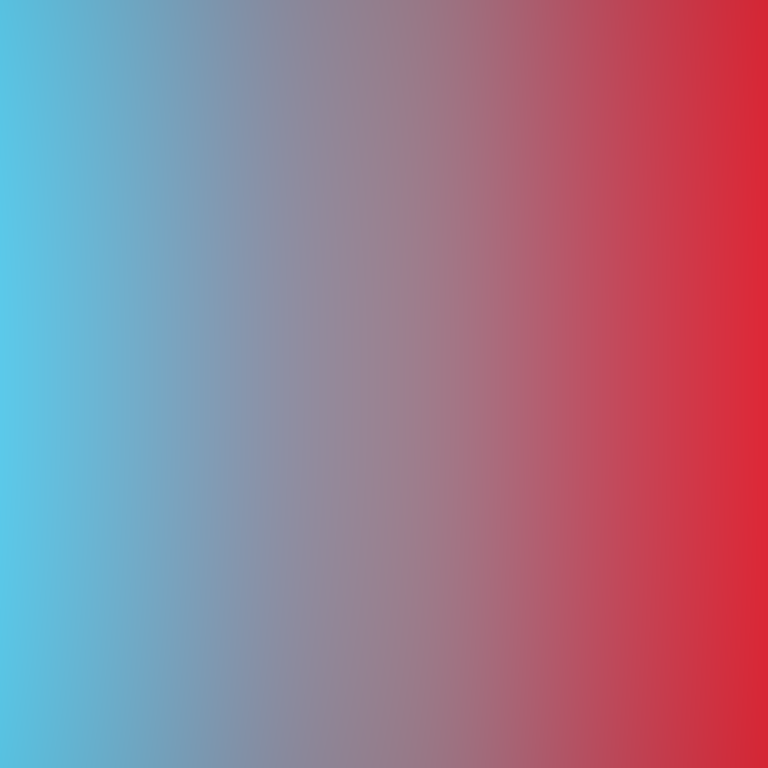
Abstract light effect, smooth gradient from cool blue to warm red, balanced atmosphere, soft blend, no room, no furniture, no objects.